This wavelet scalogram was computed from a rotor test-rig vibration snapshot. Classify the rotor condition as one of: normal, misalignment, unbalance, looseness.
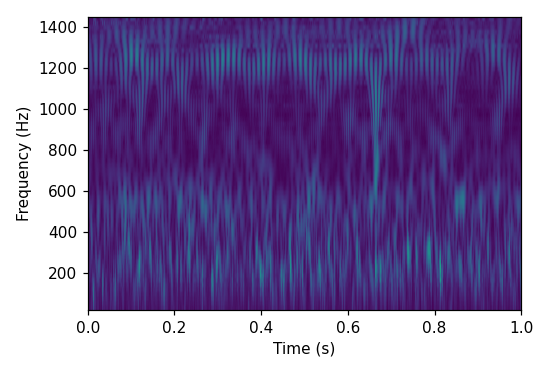
Answer: normal